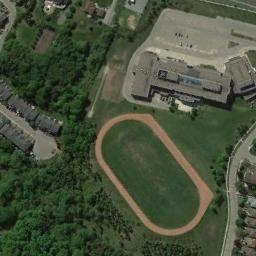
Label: ground_track_field